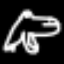
Label: frog